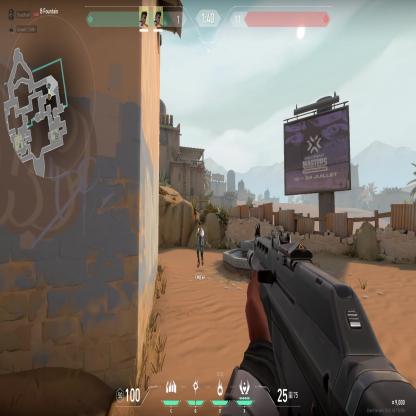
Label: teammate